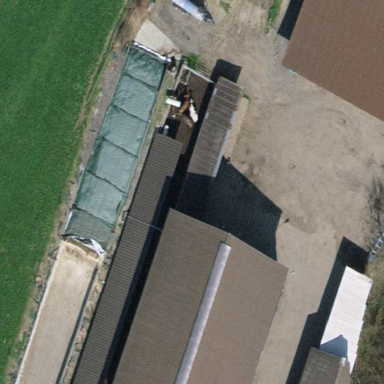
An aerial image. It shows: Bunker silo.